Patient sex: M
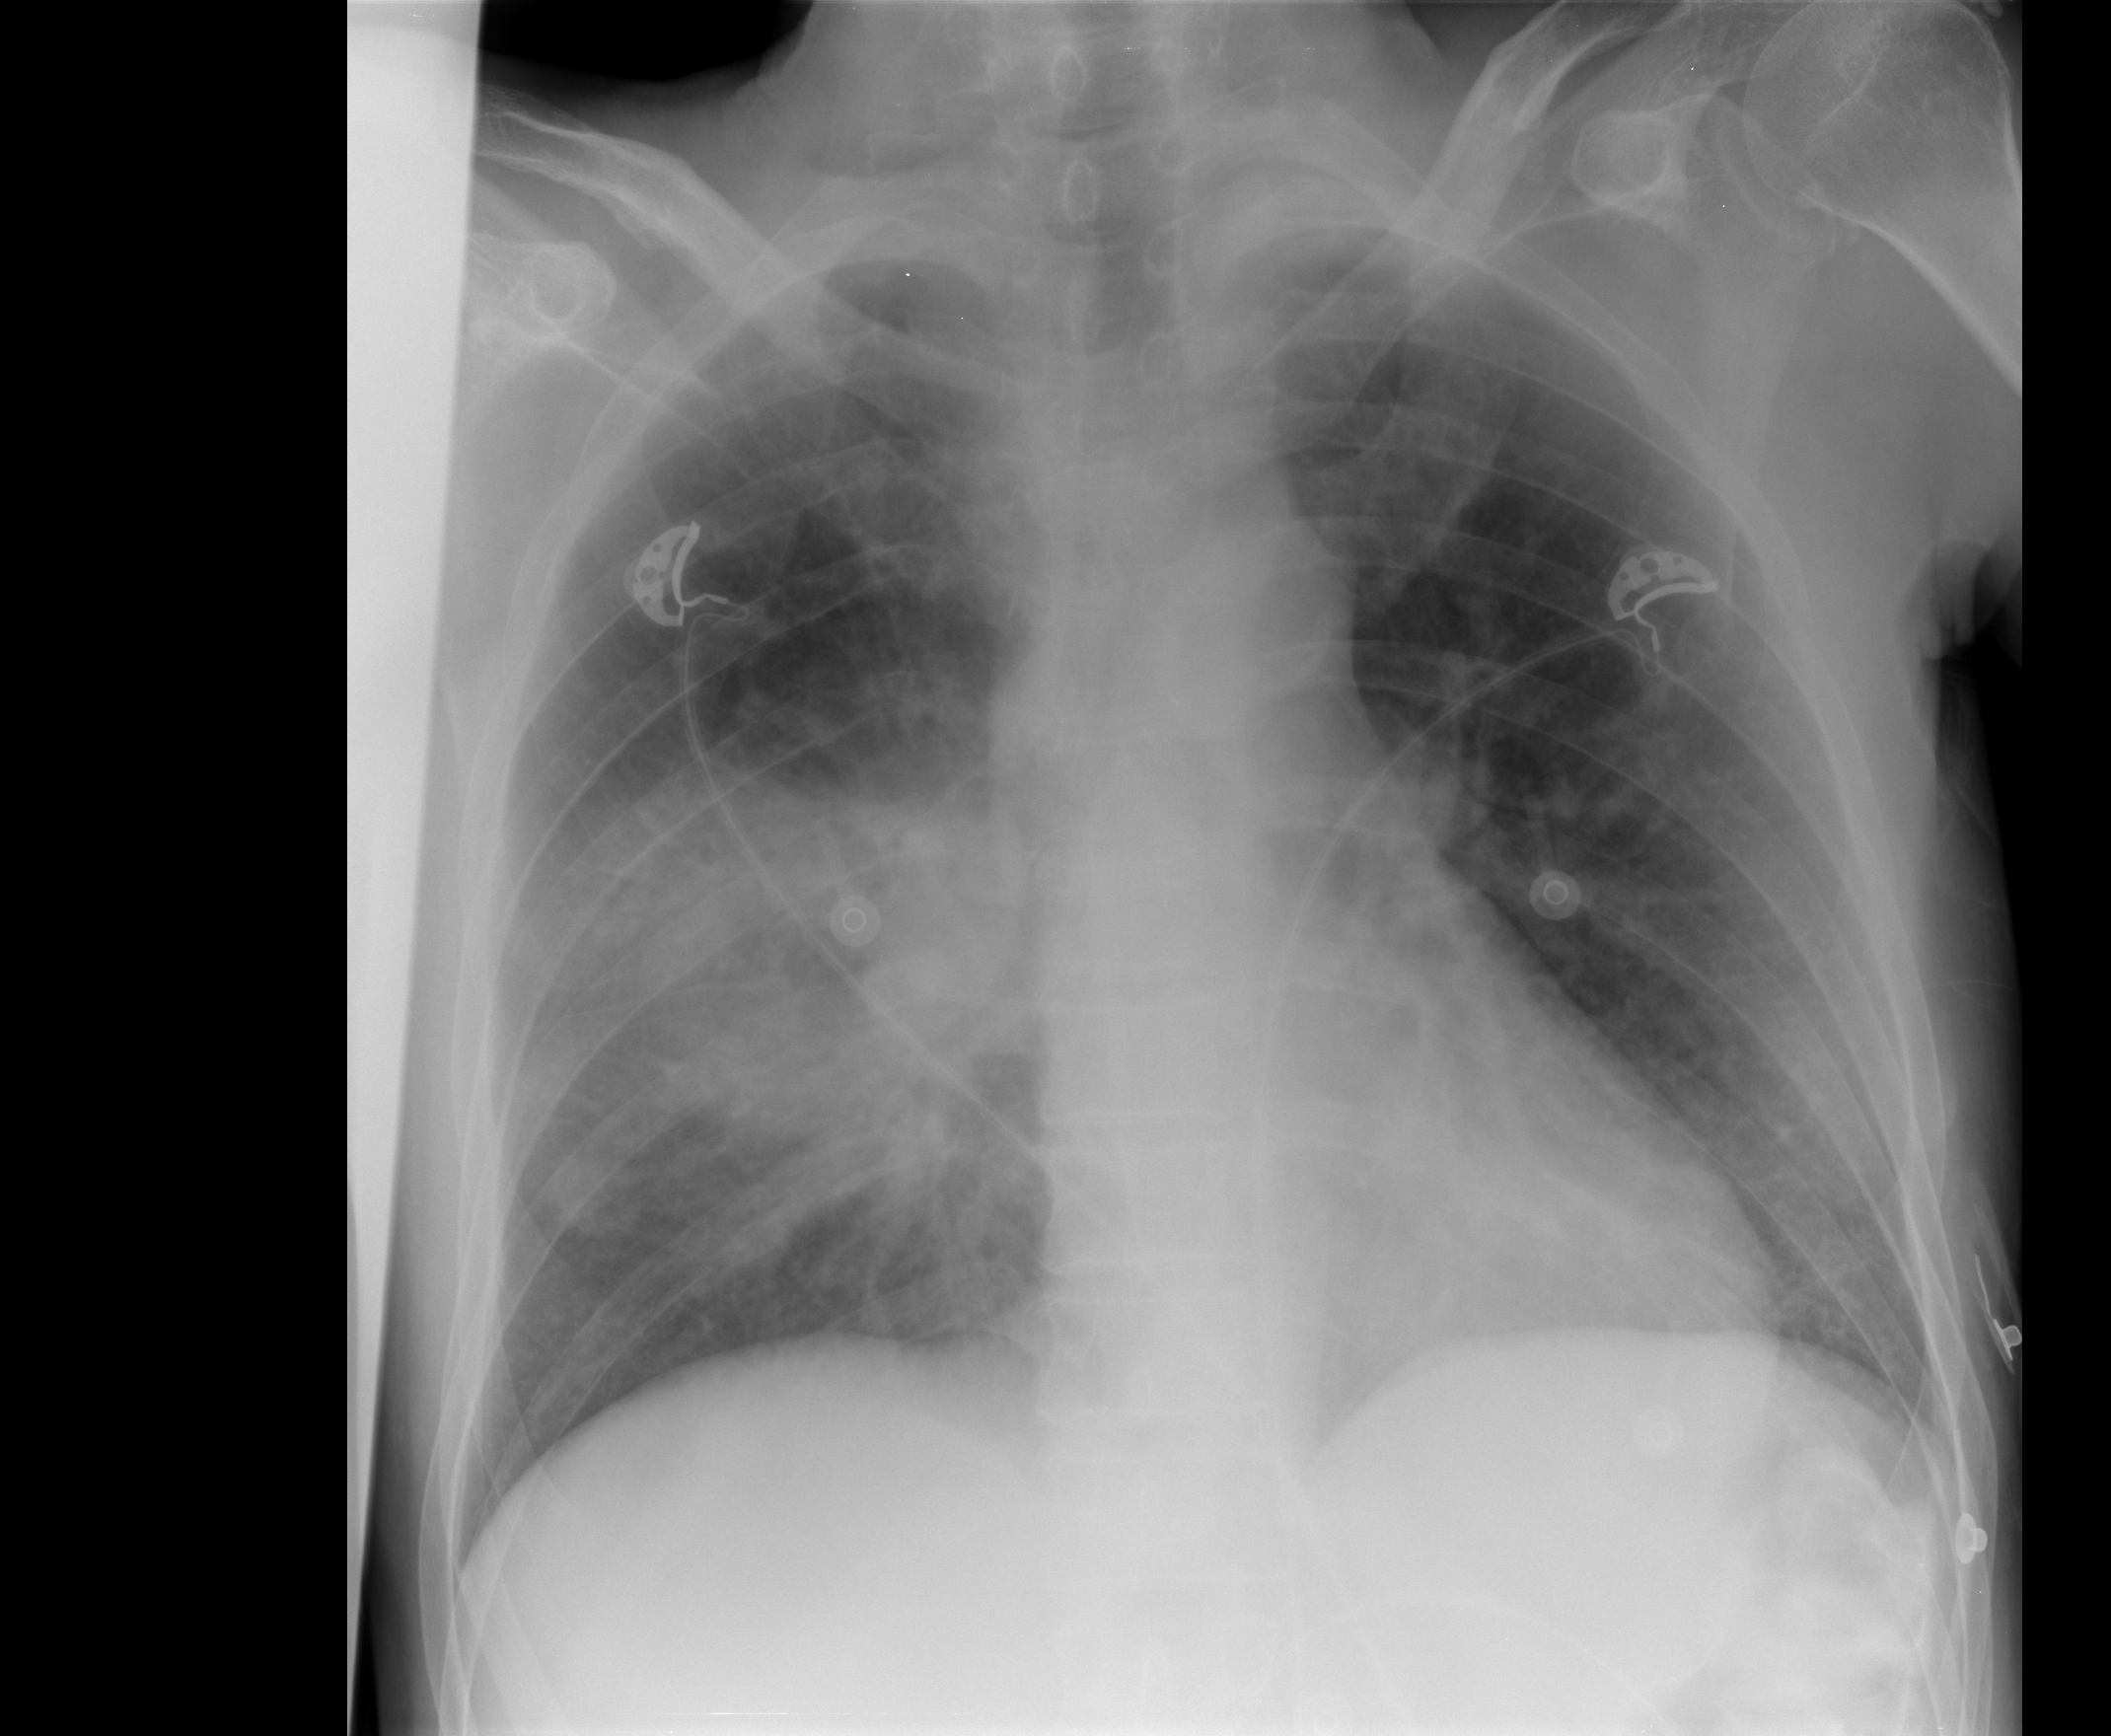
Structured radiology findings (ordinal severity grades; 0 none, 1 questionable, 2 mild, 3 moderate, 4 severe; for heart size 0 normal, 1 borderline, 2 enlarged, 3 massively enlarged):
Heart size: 0
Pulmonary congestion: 0
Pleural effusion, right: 0
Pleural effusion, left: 0
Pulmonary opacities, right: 2
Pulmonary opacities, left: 0
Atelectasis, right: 0
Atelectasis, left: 0